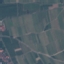
Land use / land cover class: PermanentCrop